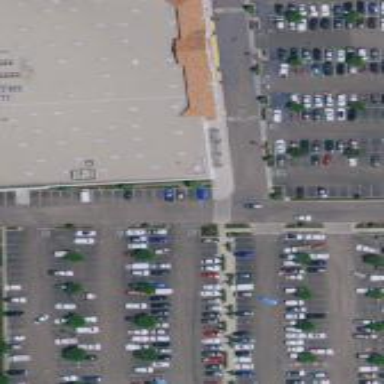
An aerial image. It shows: Commercial building housing supermarket.